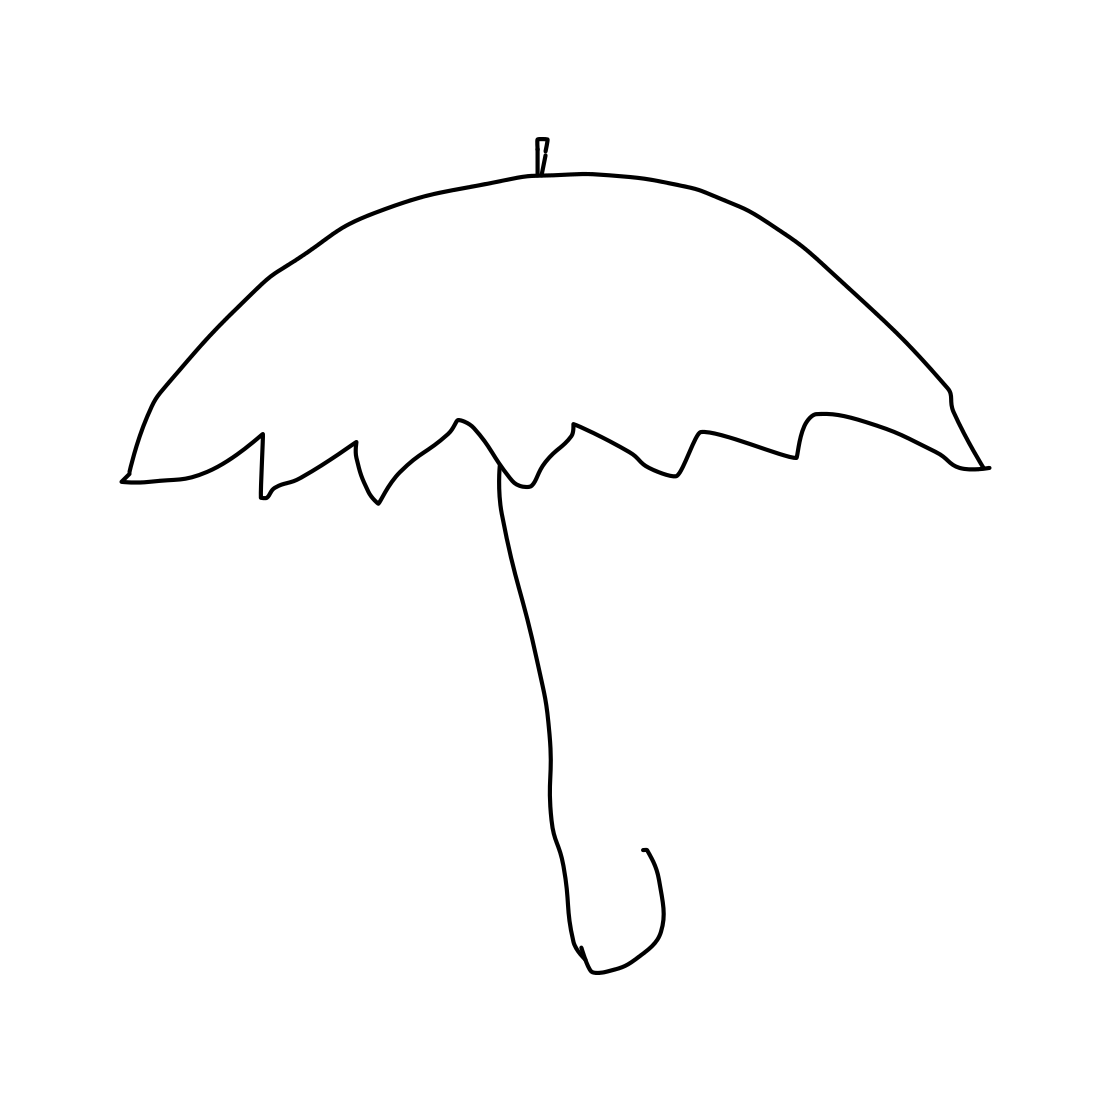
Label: umbrella